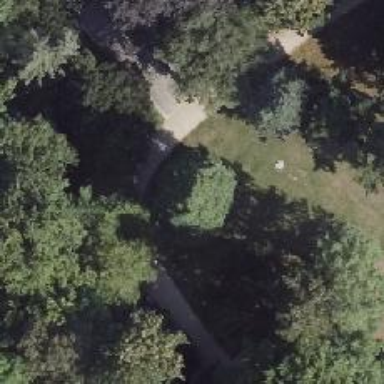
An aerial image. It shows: Park filled with evergreen needle-leaved trees.